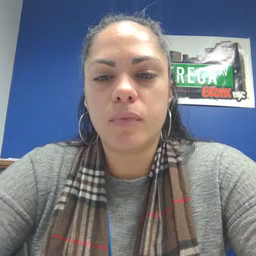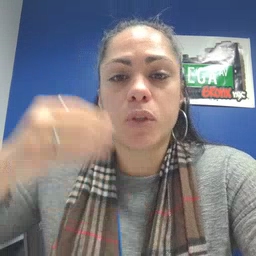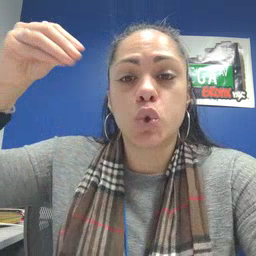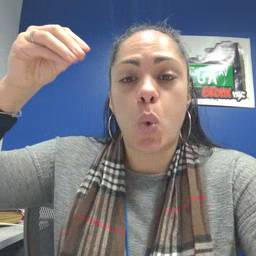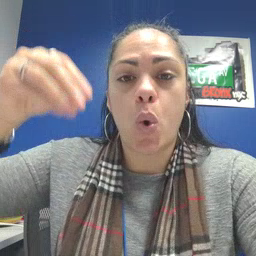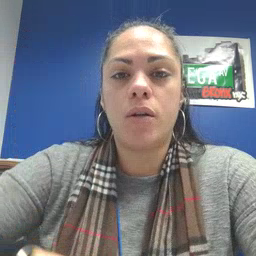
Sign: store